Question: I am trying to make a tree organization chart and I started using a plug-in called jOrgChart. On the website it says it has 3 configuration options and one of them is dragAndDrop. I dont know where to actually put this in my code to make it work, by default it says it is set to false. And please don't say just set it to true.
jquery
'''
$(document).ready(function() {
$('#org').jOrgChart();
});
'''
here's a picture of the area of the website

Any ideas?
Here's the link: <URL>
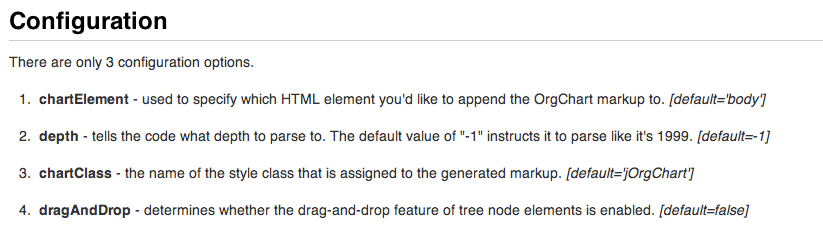
Answer: I found the documentation for it on GitHub: <URL>
It says that in order to use the drag and drop functionality you must also include jQuery UI on your page. So you would need to include that script:
'''
<script type="text/javascript" src="http://ajax.googleapis.com/ajax/libs/jqueryui/1.8.9/jquery-ui.min.js"></script>
'''
And in their <URL> I viewed the source code to find out how to set the dragAndDrop option:
'''
jQuery(document).ready(function() {
$("#org").jOrgChart({
dragAndDrop : true
});
});
'''